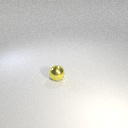
small yellow metal sphere